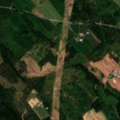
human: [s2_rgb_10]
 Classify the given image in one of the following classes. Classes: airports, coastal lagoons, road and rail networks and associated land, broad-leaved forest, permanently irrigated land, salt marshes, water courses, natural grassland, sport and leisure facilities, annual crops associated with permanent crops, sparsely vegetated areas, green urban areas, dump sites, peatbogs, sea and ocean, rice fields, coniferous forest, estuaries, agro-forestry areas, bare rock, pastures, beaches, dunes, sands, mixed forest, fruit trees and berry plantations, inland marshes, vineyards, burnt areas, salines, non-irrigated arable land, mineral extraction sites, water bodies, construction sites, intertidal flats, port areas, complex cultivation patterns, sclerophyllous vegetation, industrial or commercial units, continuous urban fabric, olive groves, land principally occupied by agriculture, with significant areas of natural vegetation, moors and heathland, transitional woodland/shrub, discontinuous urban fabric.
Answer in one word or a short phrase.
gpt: land principally occupied by agriculture, with significant areas of natural vegetation, mixed forest, transitional woodland/shrub